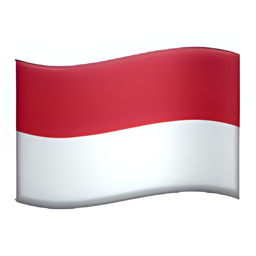
Name: flag for monaco
Emoji: 🇨🇲
Group: Flags
Sub-group: country-flag